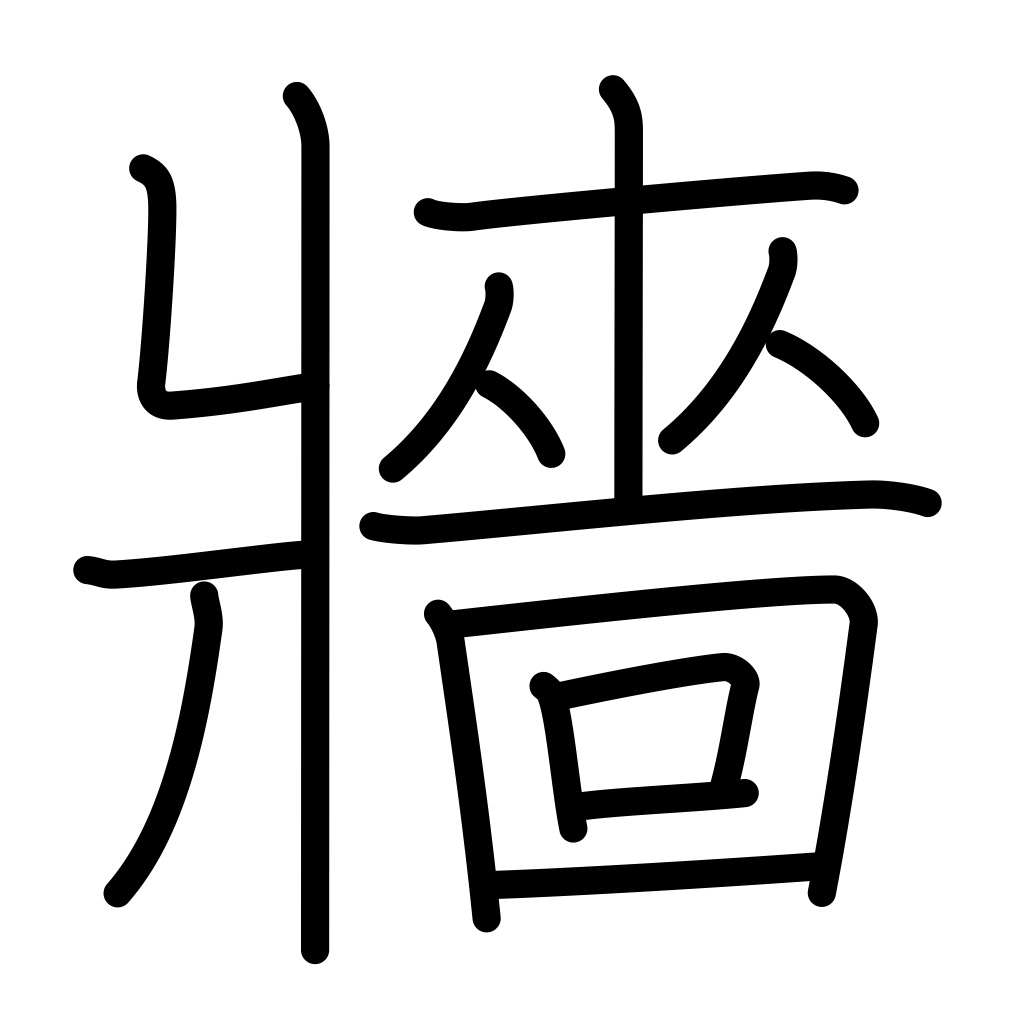
Meaning: fence, hedge, wall